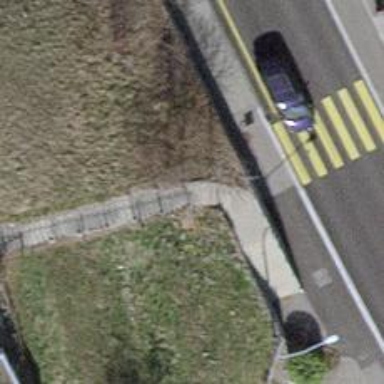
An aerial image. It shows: Concrete steps.